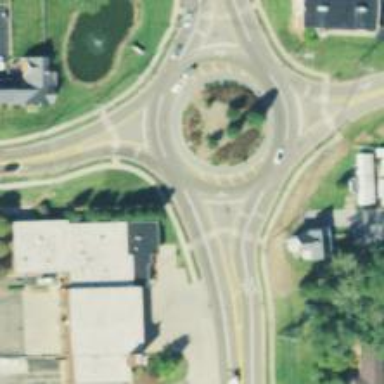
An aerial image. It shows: Primary highway intersecting roundabout.